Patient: sex M, age 71
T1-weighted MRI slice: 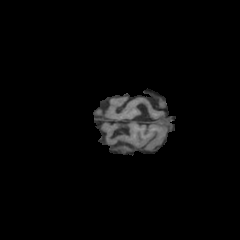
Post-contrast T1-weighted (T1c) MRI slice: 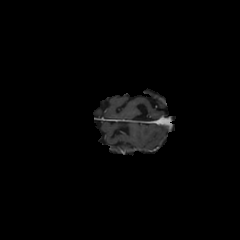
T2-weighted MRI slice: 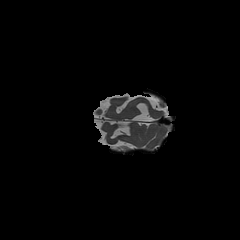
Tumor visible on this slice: no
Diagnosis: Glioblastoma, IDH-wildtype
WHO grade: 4